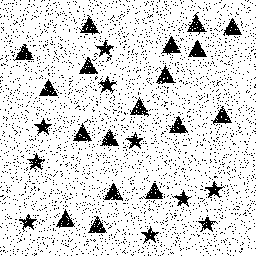
Squares: 0
Triangles: 18
Stars: 10
Total shapes: 28